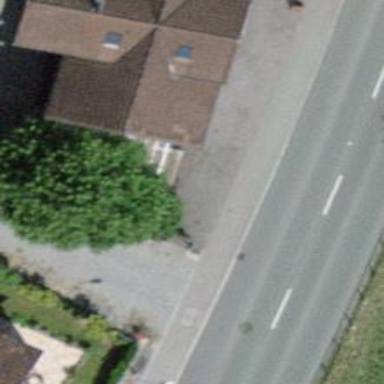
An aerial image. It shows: Bus stop with platform for public transport.